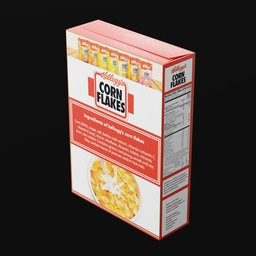
Label: nature